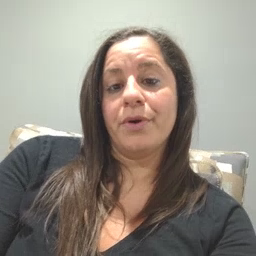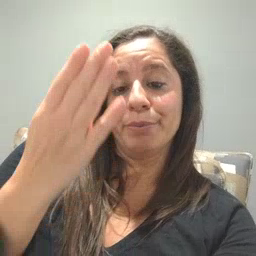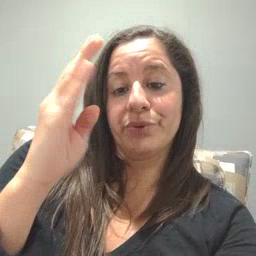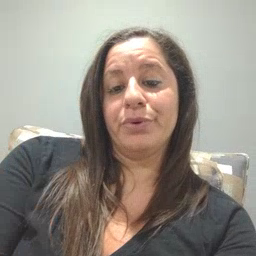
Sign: blue